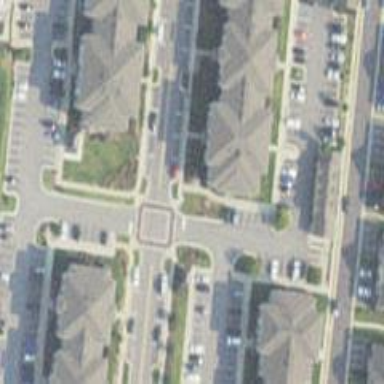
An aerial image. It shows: Footway.